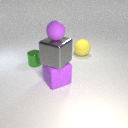
large gray metal cube above large purple rubber cube